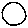
Label: circle